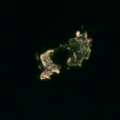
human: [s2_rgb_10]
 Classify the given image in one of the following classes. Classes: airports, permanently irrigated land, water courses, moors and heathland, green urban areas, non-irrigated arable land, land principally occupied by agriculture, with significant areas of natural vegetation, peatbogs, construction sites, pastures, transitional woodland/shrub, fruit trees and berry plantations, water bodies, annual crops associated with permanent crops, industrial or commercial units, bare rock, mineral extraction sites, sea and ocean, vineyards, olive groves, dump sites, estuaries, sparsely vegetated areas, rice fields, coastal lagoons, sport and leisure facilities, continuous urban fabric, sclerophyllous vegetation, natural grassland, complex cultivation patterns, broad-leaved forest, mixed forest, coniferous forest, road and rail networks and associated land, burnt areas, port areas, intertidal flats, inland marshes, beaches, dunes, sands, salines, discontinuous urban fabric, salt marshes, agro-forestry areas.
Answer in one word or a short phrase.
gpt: sea and ocean